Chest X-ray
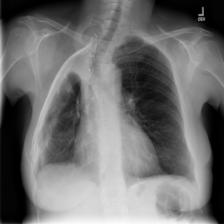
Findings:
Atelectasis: positive
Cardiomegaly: negative
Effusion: negative
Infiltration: positive
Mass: negative
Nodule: negative
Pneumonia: negative
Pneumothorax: negative
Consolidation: negative
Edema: negative
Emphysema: negative
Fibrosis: negative
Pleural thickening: negative
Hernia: negative